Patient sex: F
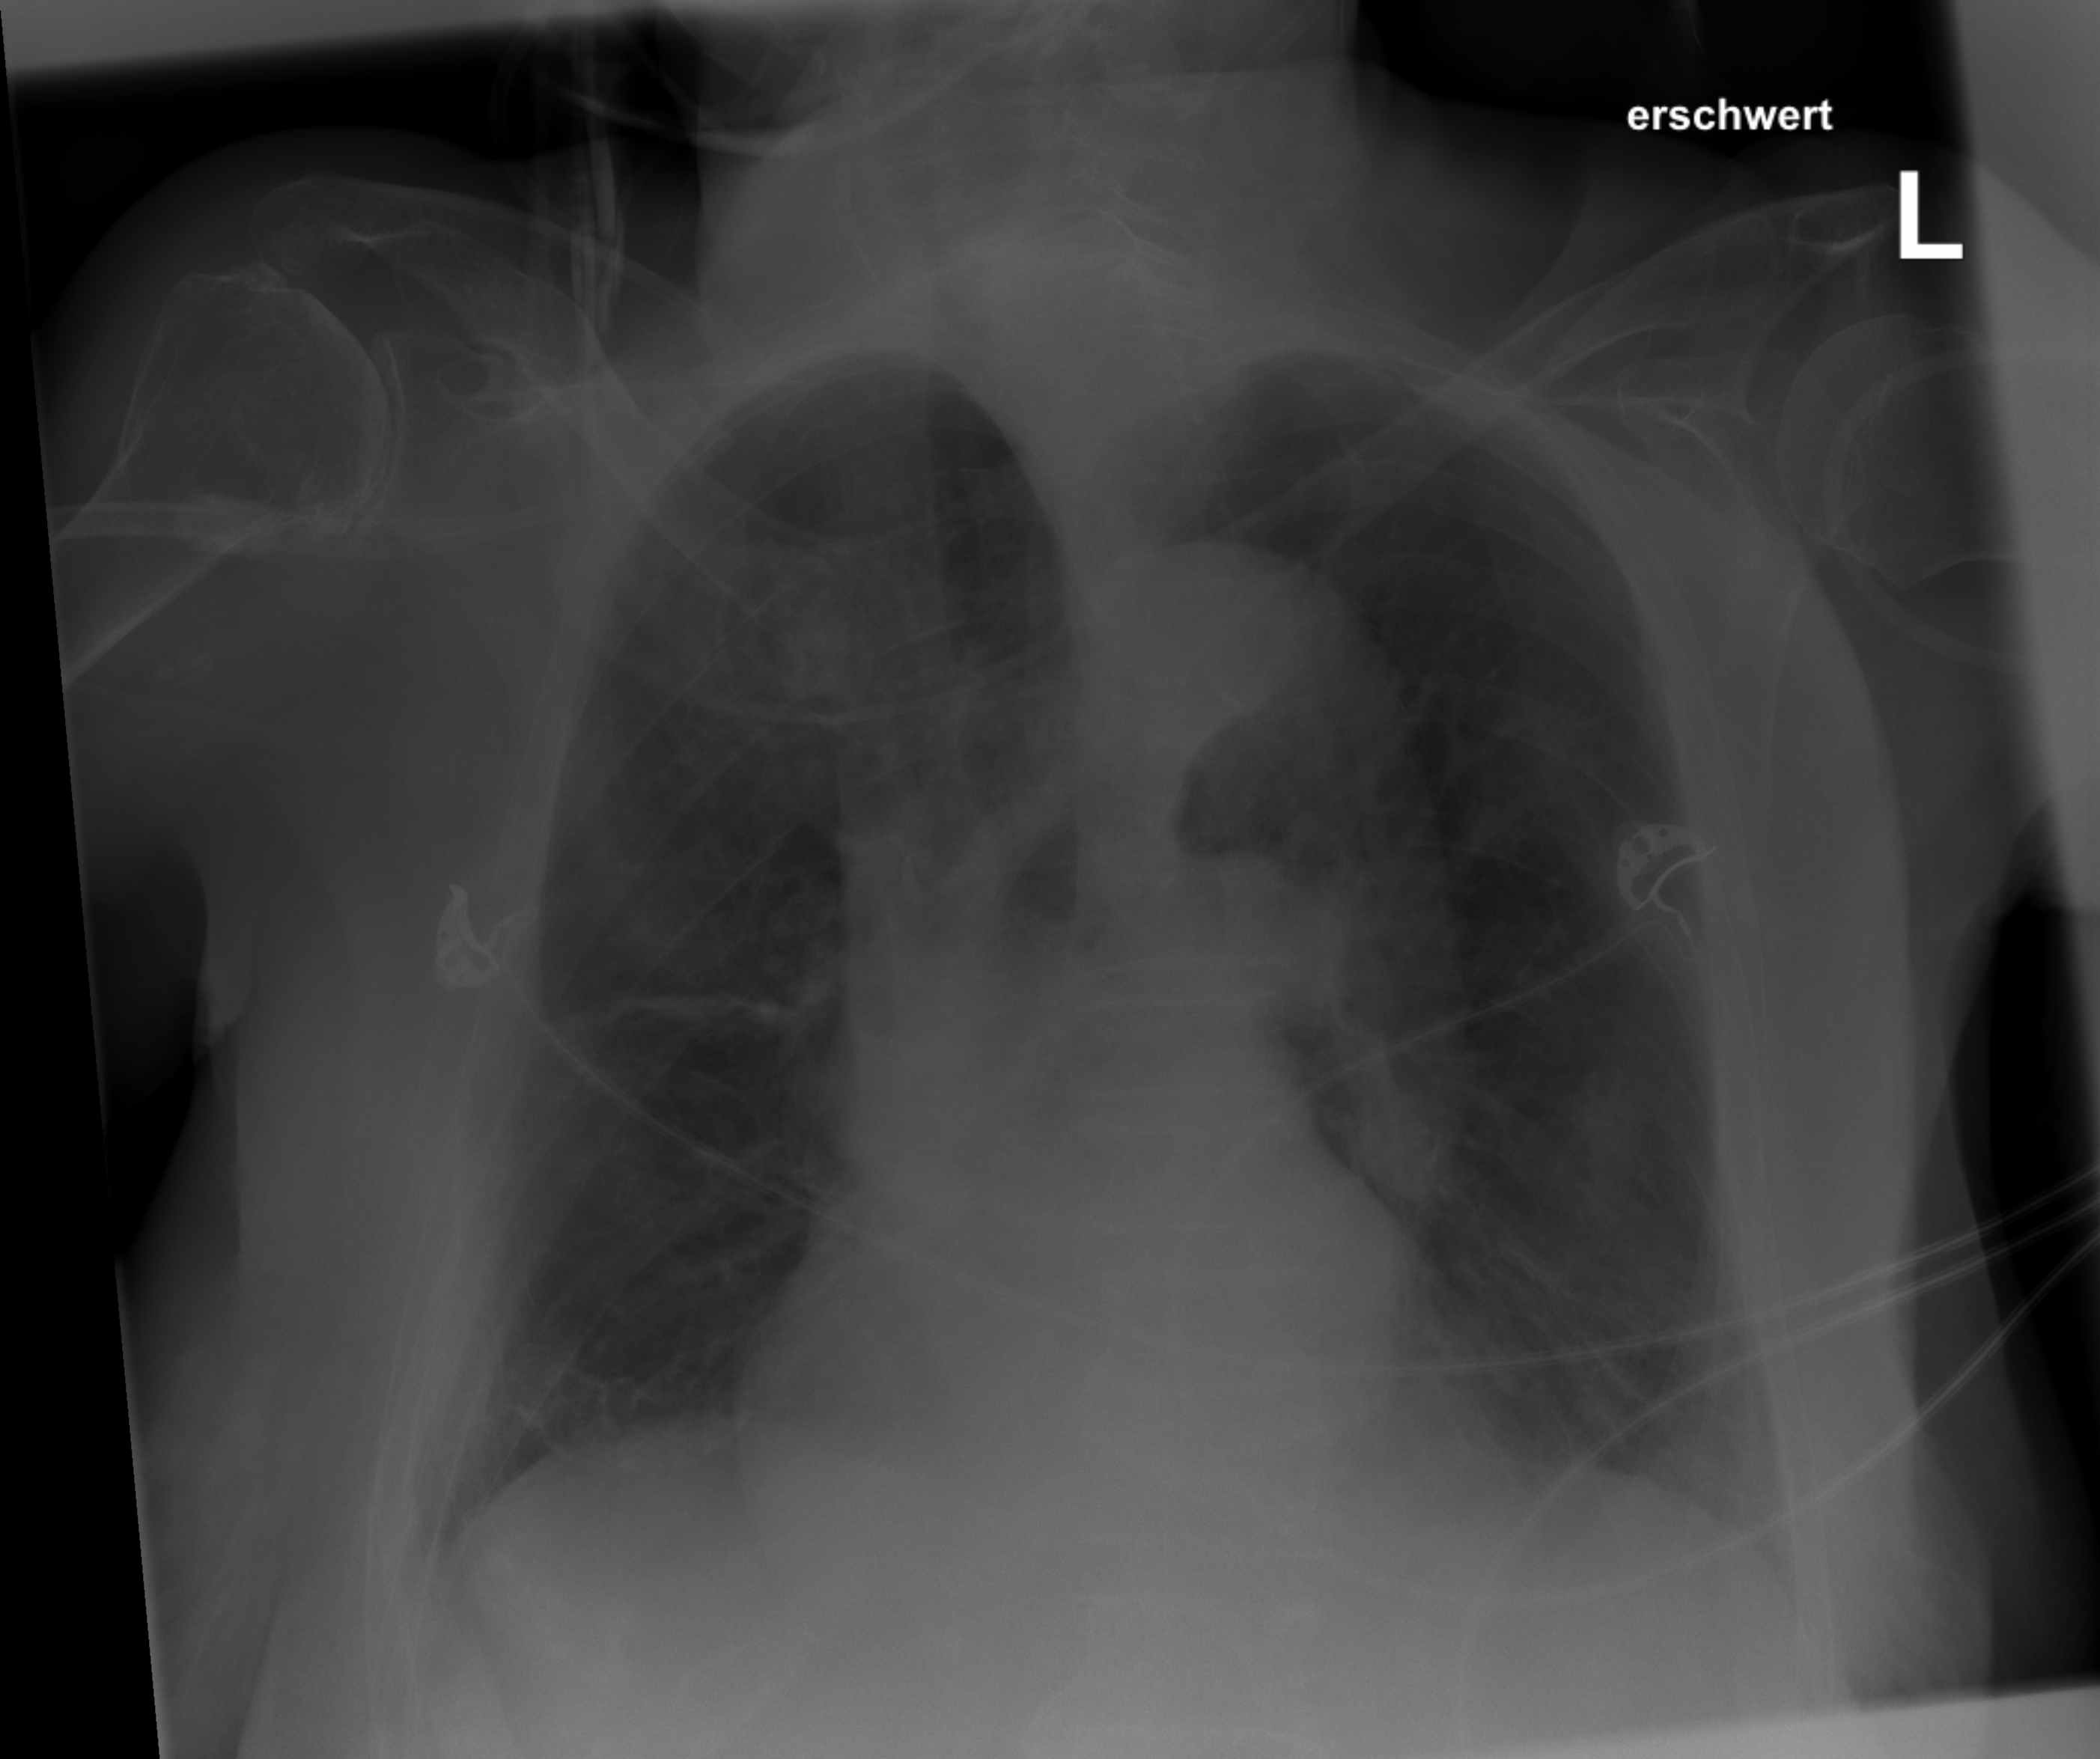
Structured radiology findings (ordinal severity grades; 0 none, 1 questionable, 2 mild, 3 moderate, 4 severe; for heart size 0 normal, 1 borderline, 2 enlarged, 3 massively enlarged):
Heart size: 2
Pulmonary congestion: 0
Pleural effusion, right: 0
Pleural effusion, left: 0
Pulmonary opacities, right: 0
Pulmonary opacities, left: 0
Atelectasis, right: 1
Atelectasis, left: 0